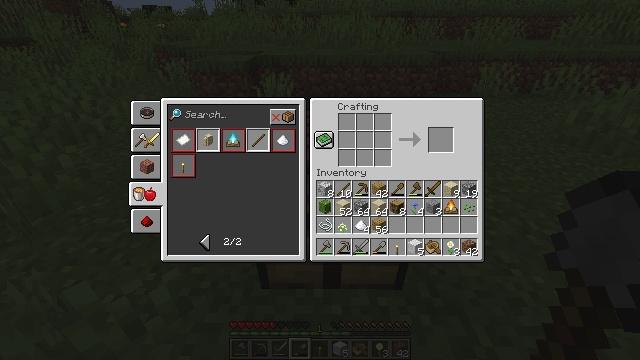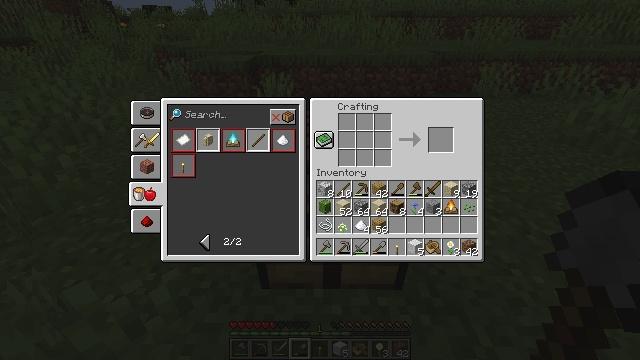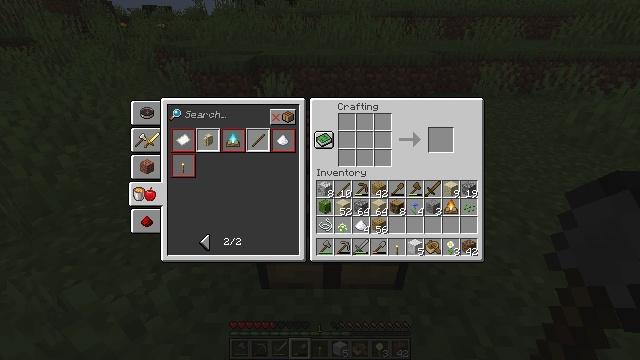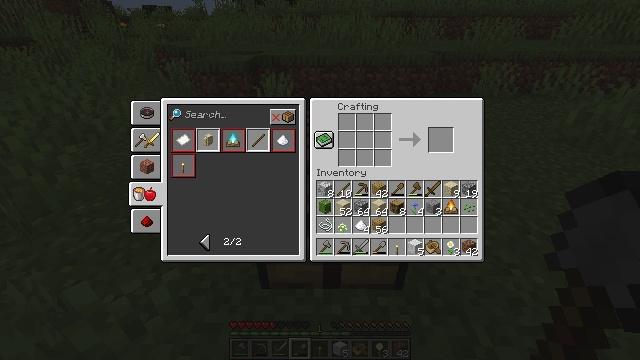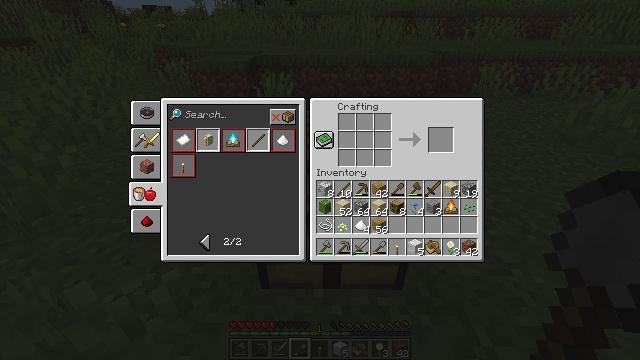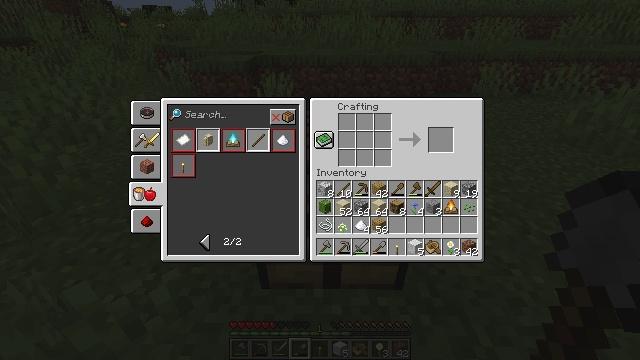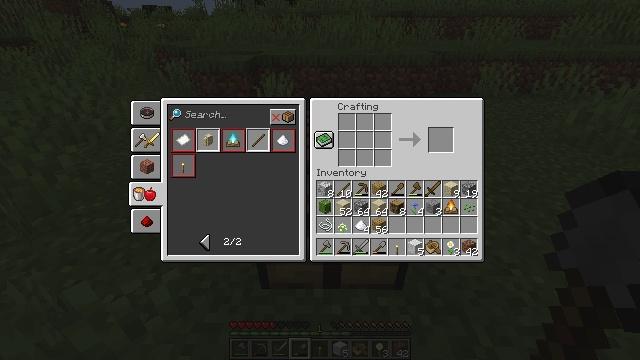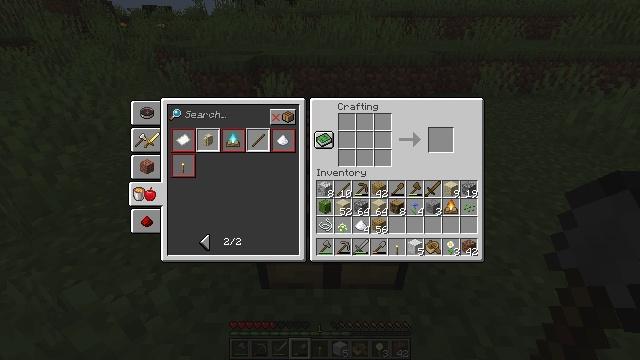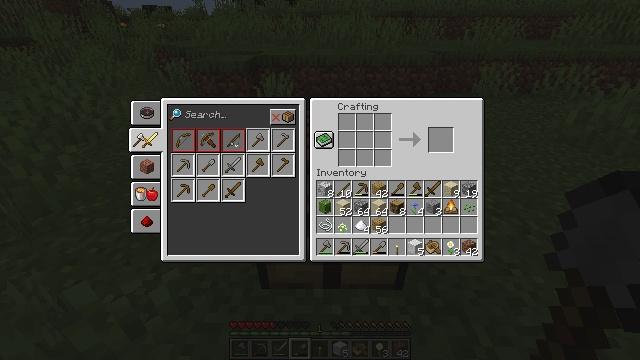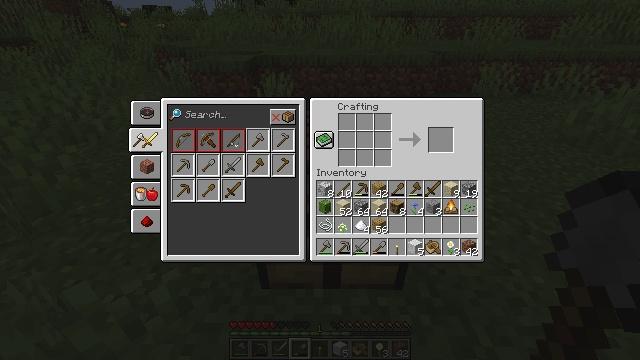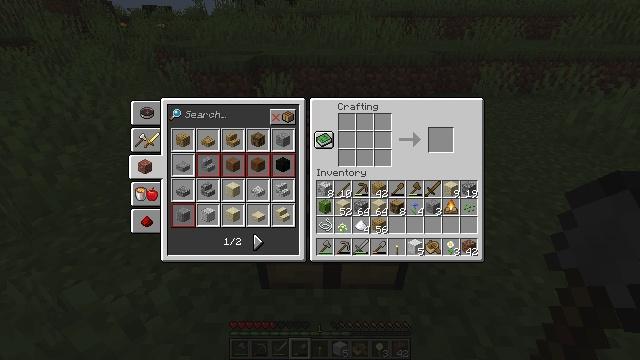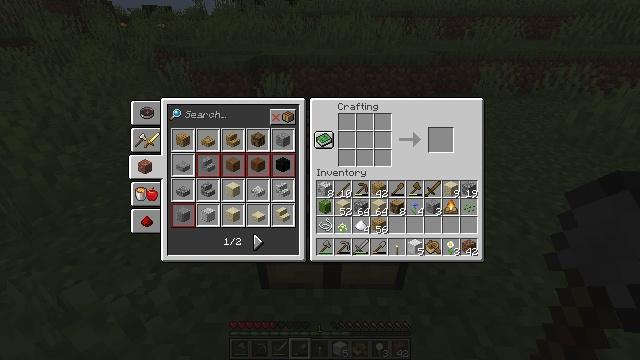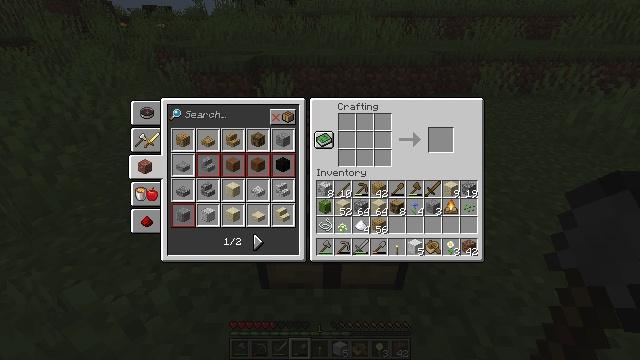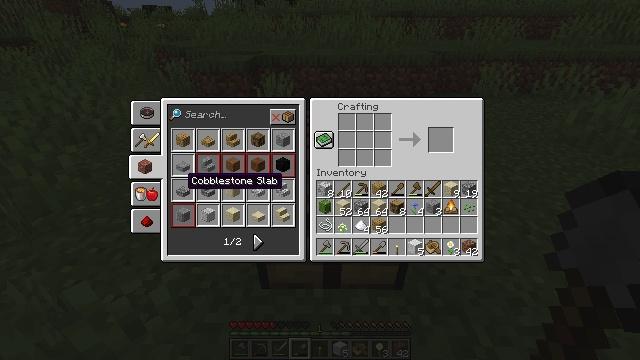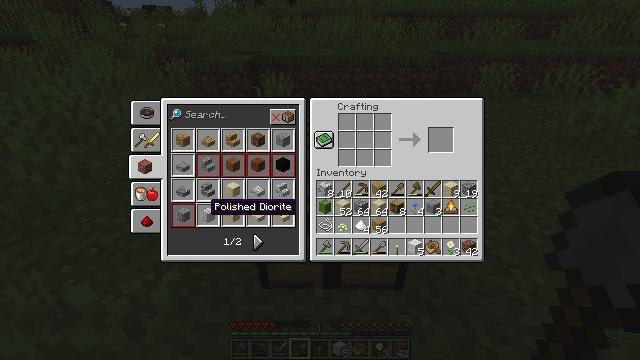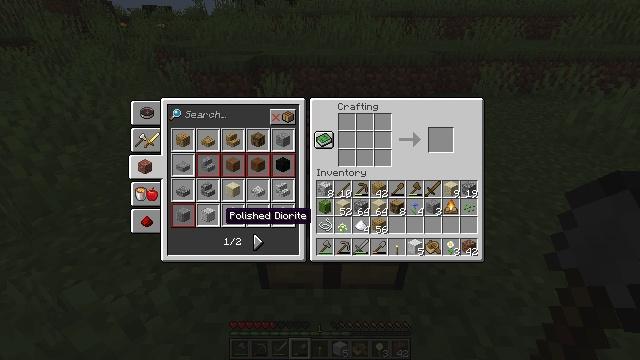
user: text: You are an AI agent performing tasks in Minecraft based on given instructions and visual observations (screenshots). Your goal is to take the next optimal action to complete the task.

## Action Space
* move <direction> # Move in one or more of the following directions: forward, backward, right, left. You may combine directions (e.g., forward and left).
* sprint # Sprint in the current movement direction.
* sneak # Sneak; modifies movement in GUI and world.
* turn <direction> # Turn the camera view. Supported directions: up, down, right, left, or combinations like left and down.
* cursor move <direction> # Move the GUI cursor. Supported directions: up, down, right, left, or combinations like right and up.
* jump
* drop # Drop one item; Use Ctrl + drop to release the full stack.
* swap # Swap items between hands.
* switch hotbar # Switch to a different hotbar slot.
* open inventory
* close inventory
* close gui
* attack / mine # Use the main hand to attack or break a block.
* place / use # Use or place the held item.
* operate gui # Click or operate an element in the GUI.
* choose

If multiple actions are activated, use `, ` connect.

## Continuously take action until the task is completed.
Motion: motion action
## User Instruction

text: Remove sugar from the inventory.
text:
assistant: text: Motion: no_op
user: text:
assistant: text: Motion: cursor move left
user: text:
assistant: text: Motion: cursor move left
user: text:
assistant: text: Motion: cursor move left and up
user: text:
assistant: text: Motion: cursor move left and up
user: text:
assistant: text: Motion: cursor move left and up
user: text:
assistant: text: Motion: cursor move up
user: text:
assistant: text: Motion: cursor move up
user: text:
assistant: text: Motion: no_op
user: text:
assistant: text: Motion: no_op
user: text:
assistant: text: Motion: operate gui
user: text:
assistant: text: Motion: operate gui
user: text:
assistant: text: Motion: operate gui
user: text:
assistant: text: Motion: no_op
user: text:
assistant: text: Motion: no_op
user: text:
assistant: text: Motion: cursor move down
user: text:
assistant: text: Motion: cursor move down
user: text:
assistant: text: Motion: no_op
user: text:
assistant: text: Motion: operate gui
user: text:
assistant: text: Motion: operate gui
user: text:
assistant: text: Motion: operate gui
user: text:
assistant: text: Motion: no_op
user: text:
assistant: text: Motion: no_op
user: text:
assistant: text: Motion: no_op
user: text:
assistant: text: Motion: no_op
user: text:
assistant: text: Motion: no_op
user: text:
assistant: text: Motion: cursor move right and down
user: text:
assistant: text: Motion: cursor move right and down
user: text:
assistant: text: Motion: cursor move right and down
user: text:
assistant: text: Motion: no_op